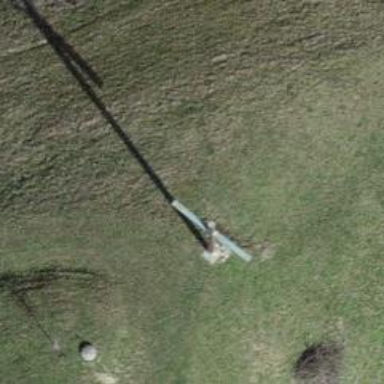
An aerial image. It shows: Wayside cross with historic significance.